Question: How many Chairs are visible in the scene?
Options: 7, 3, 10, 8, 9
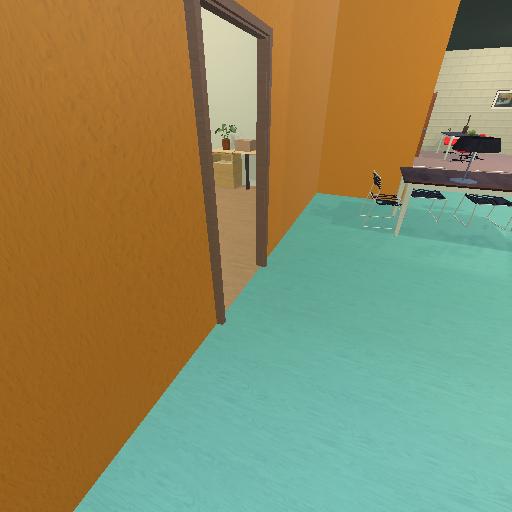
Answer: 7